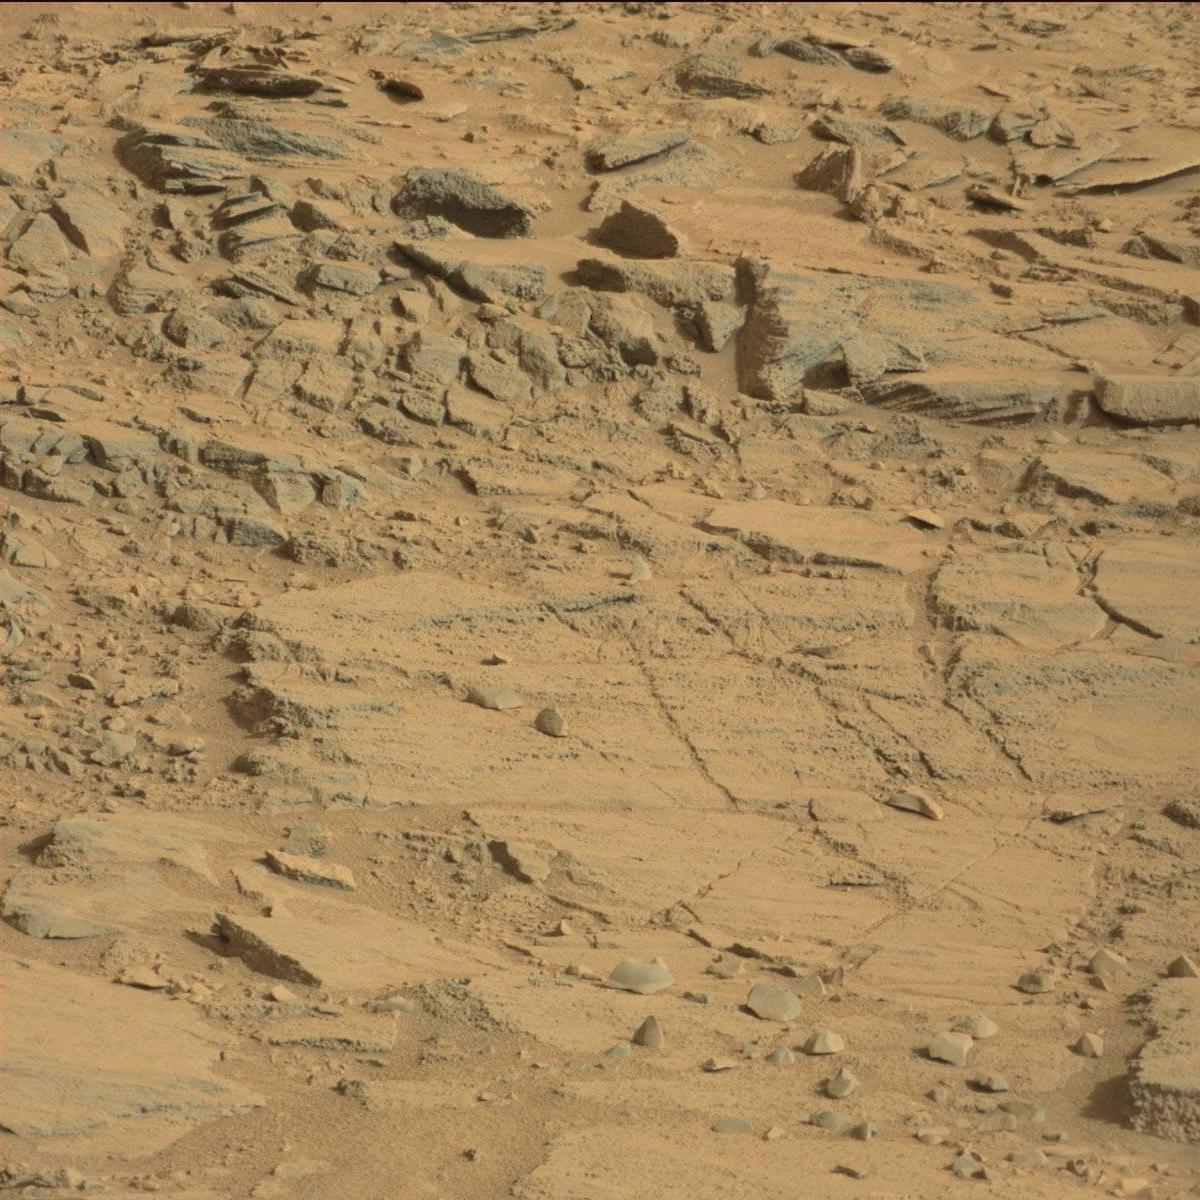
Terrain classes present: Bedrock, Sand / Soil